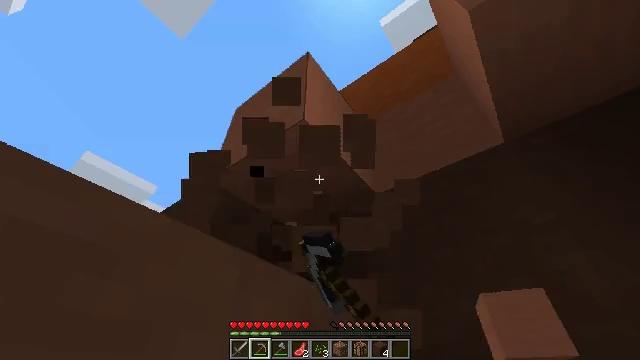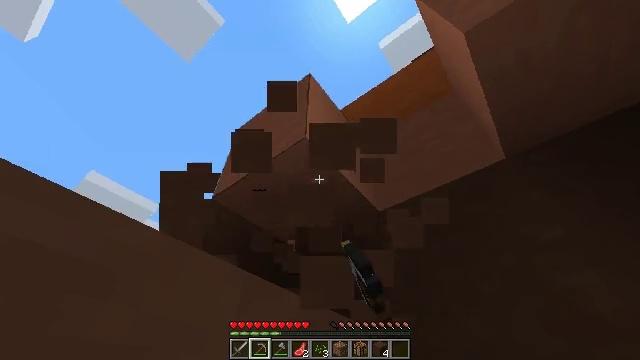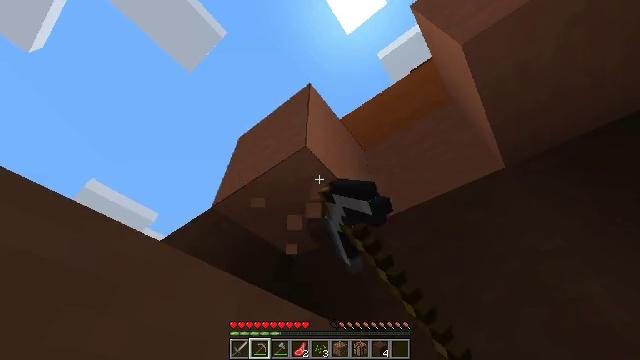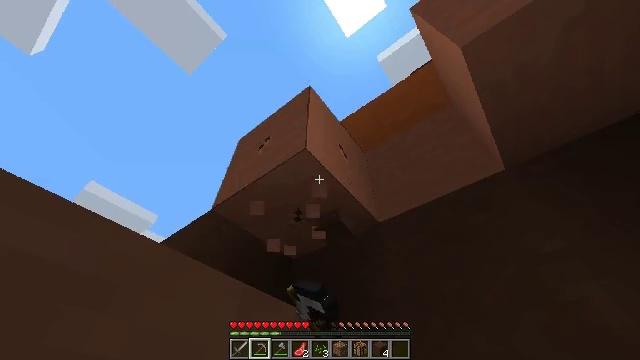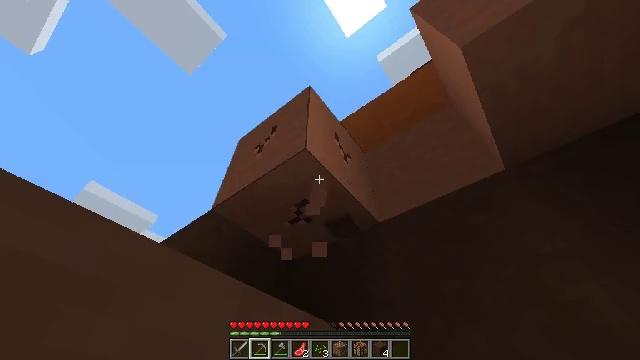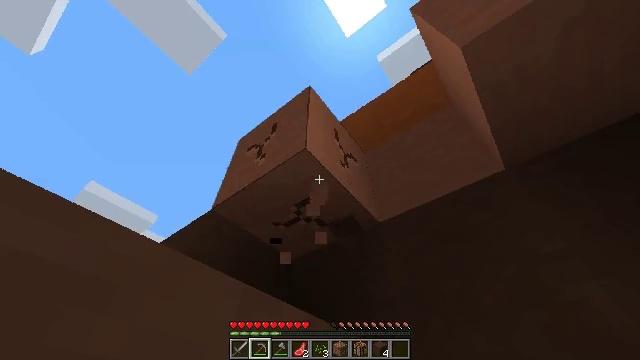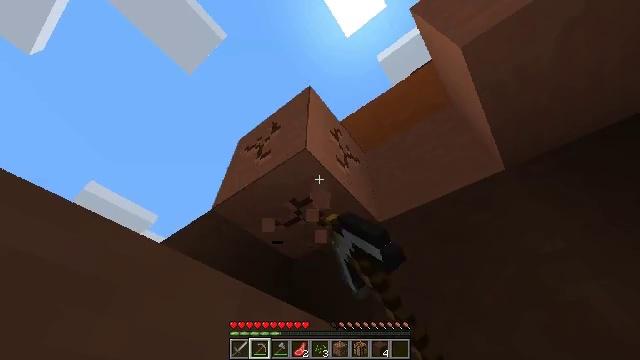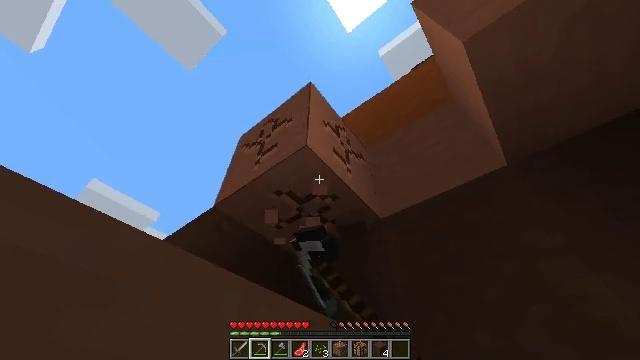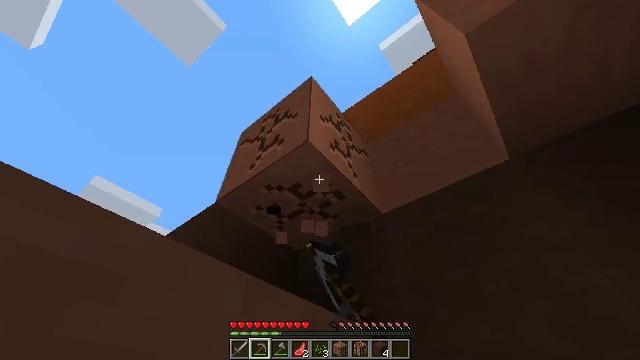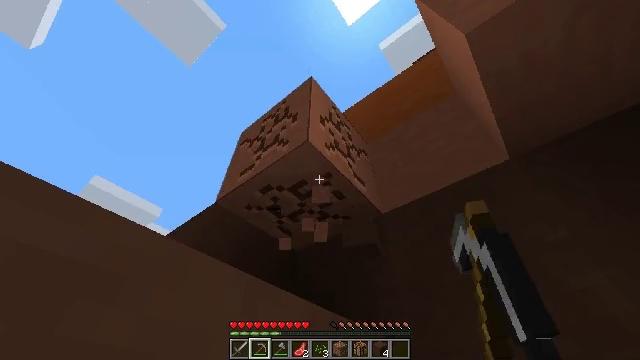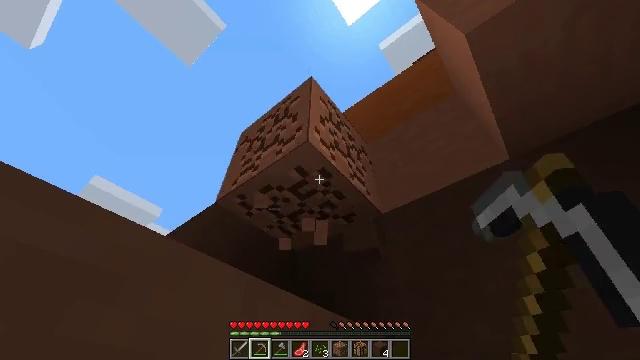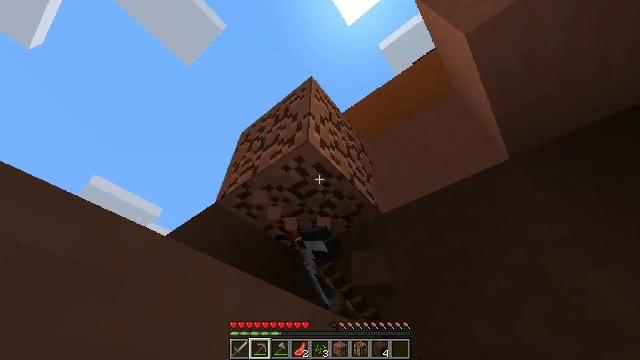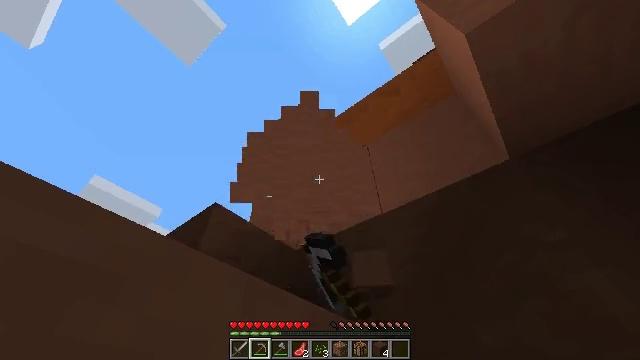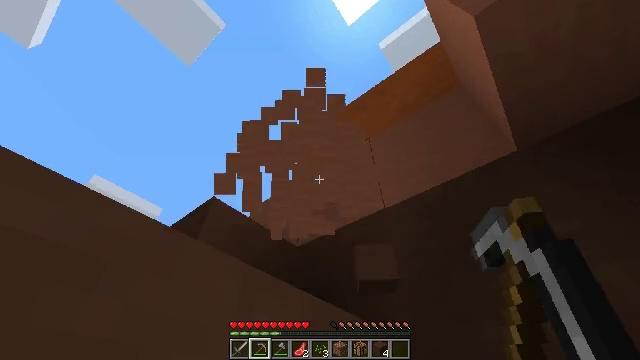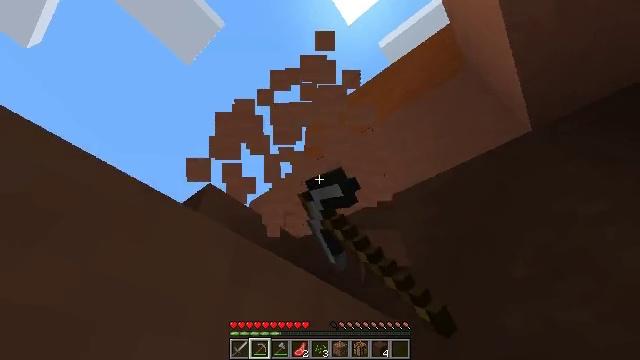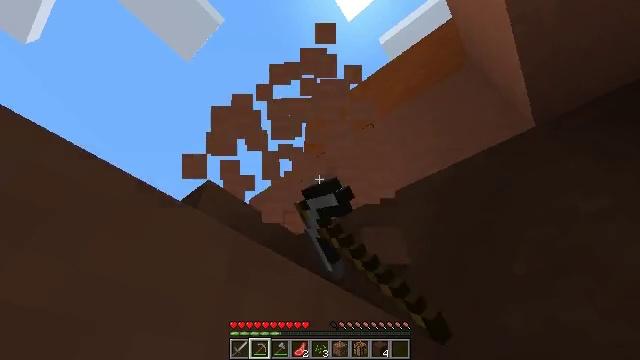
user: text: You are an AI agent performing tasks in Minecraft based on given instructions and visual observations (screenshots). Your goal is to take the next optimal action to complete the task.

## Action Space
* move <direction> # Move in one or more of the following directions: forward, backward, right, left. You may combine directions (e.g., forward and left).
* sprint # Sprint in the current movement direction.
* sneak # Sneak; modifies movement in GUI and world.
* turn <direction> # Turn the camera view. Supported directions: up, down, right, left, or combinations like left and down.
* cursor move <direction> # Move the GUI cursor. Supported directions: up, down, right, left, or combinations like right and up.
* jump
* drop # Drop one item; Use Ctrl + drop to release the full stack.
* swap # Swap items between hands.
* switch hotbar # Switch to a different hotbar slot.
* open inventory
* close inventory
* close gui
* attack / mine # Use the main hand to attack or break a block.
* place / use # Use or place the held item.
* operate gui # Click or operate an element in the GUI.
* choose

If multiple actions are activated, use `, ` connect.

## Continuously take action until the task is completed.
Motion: motion action
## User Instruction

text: Gather terracotta from the structure.
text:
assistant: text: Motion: turn up, attack / mine
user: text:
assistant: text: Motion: turn up, attack / mine
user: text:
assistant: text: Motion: attack / mine
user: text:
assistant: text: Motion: attack / mine
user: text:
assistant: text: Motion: attack / mine
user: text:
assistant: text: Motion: attack / mine
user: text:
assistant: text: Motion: attack / mine
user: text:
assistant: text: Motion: turn down, attack / mine
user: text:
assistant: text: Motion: attack / mine
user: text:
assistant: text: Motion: attack / mine
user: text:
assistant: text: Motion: attack / mine
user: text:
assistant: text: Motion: attack / mine
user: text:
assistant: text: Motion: move forward, attack / mine
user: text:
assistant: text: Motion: move forward, attack / mine
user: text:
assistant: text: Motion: move forward, attack / mine, jump
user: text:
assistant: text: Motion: move forward, turn down, attack / mine, jump
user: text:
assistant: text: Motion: move forward and move right, turn down, attack / mine, jump
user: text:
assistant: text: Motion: attack / mine, jump